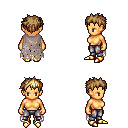
a pixel art fantasy rpg character, female body template, human, tanned skin, gray tattered cape, metal pants, blonde bedhead hairstyle, gold boots, four views (front, back, left, right), 2x2 character sprite sheet, small pixel art, hard edges, no anti-aliasing